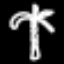
Label: palm tree